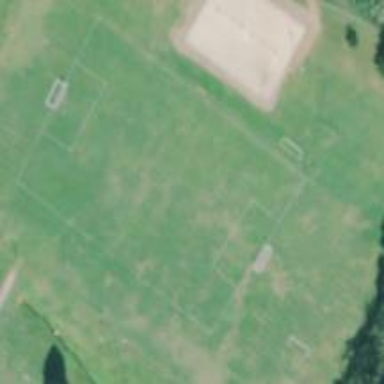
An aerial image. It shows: Soccer pitch for leisureland activities.